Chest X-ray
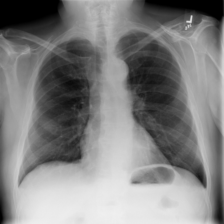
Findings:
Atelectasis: negative
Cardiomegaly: negative
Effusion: negative
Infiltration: negative
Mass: negative
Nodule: negative
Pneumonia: negative
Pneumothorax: negative
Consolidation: negative
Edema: negative
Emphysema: negative
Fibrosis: negative
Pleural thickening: negative
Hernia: negative